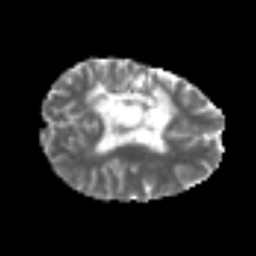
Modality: MD
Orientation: axial
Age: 31
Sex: female
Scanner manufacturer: siemens
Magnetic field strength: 3 T
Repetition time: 6.1 s
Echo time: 0.101 s